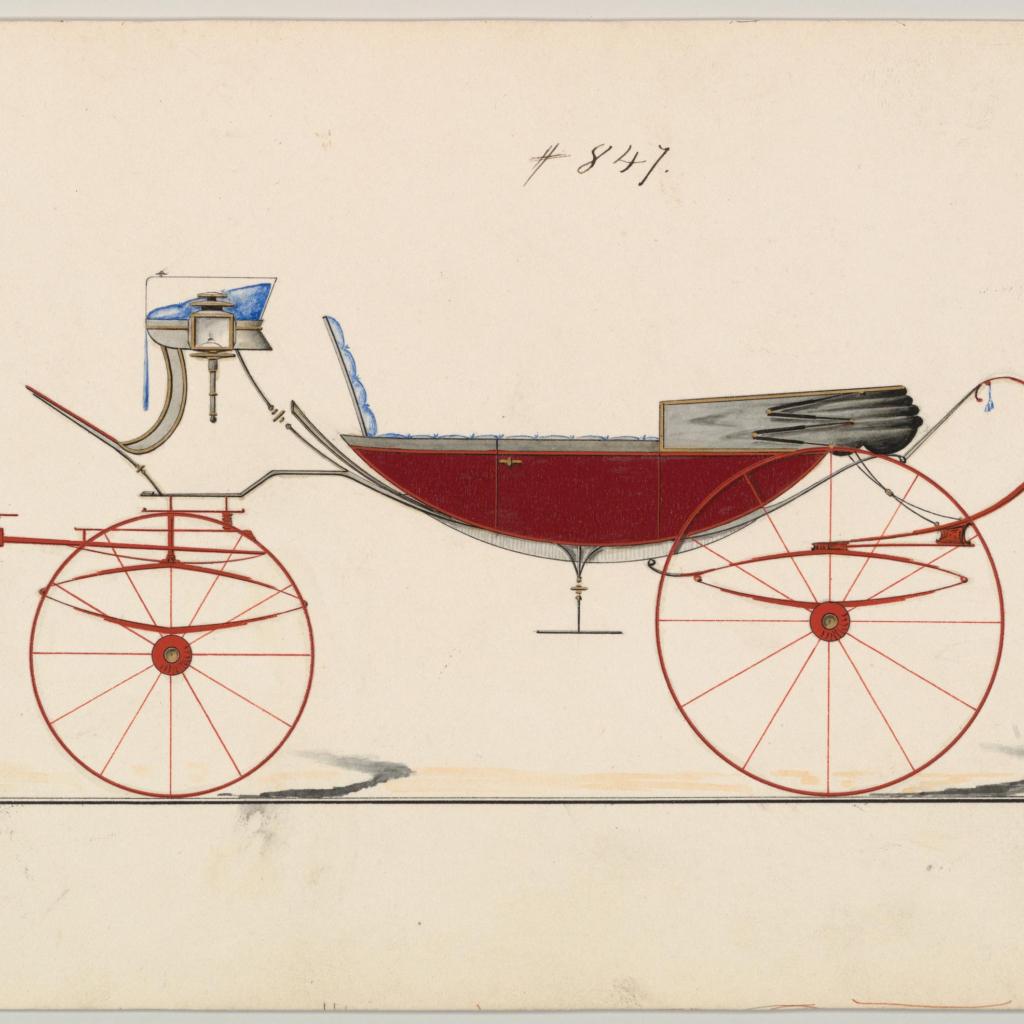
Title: Design for Vis-à-vis/ Caleche, no. 847
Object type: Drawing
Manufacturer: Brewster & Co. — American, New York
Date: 1850–70
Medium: Pen and black ink, watercolor and gouache with gum arabic
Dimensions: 5 3/4 x 8 7/8 in. (14.6 x 22.5 cm)
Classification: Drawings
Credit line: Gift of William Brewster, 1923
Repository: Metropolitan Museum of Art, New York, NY